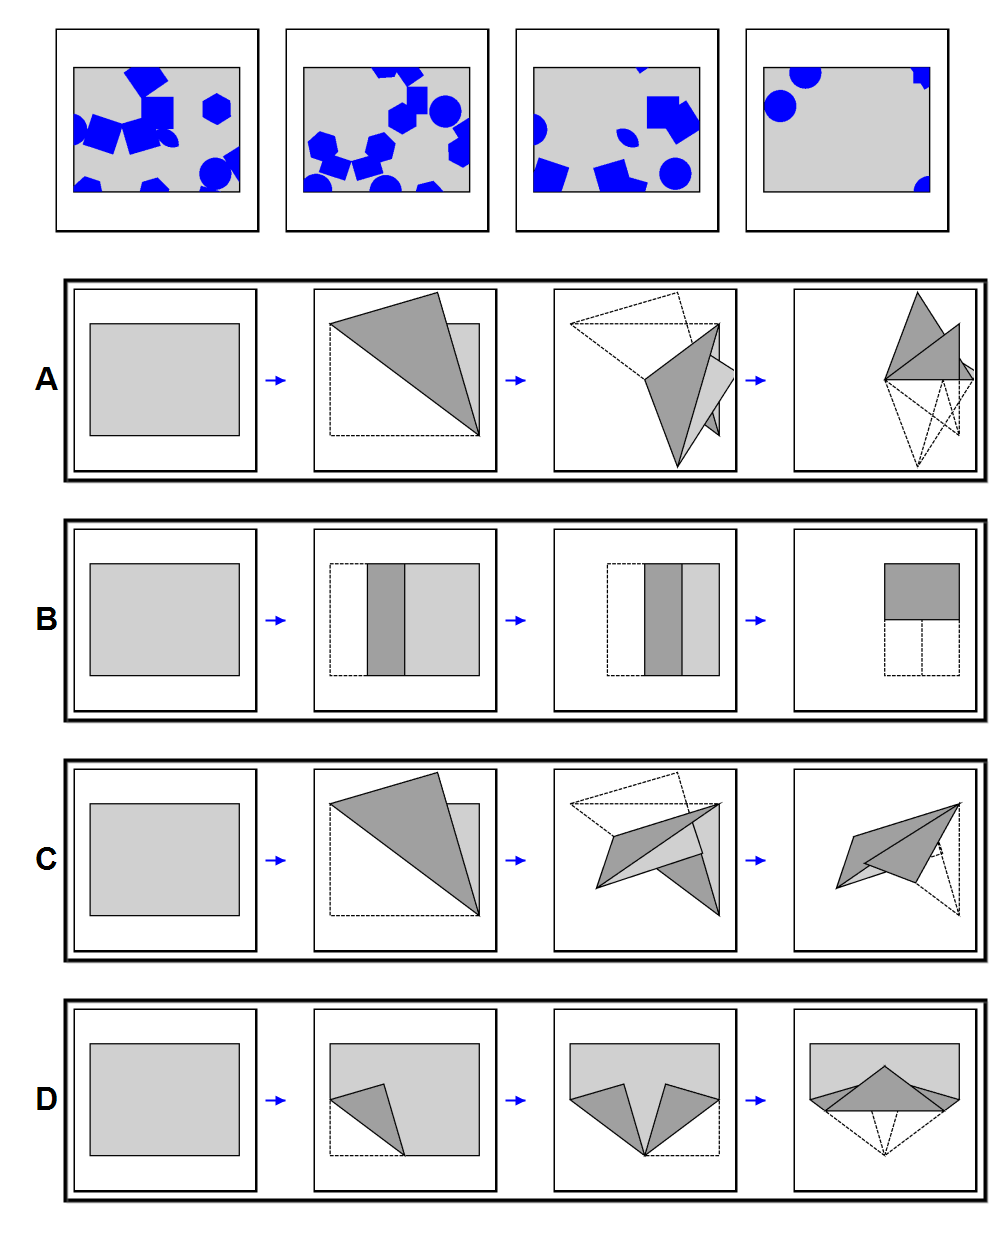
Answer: C